Field crop: maize
Growth stage: 1
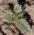
Species: datura